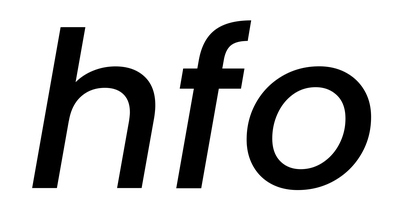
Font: Poppins-MediumItalic